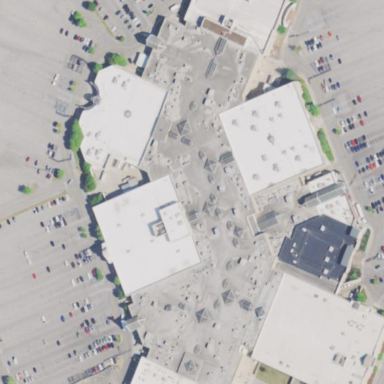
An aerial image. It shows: Retail building that serves as mall.